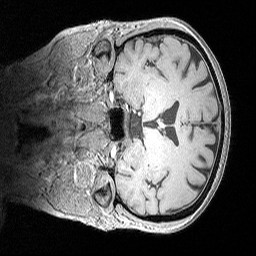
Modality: MP2RAGE
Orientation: coronal
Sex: female
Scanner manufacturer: siemens
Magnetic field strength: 3 T
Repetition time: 5 s
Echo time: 0.00292 s